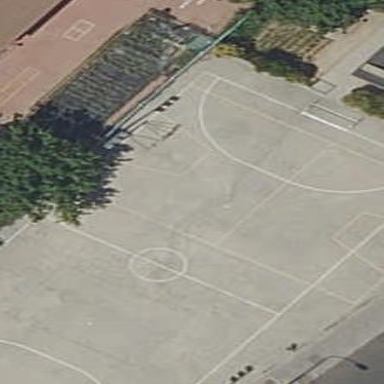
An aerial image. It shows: Soccer pitch for leisureland activities.